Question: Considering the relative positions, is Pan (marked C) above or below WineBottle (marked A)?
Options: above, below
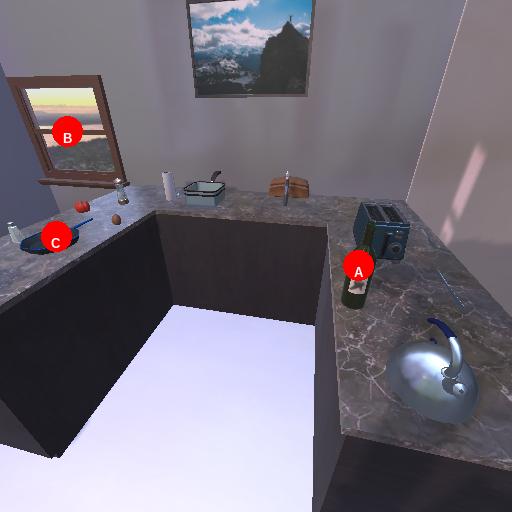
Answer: above